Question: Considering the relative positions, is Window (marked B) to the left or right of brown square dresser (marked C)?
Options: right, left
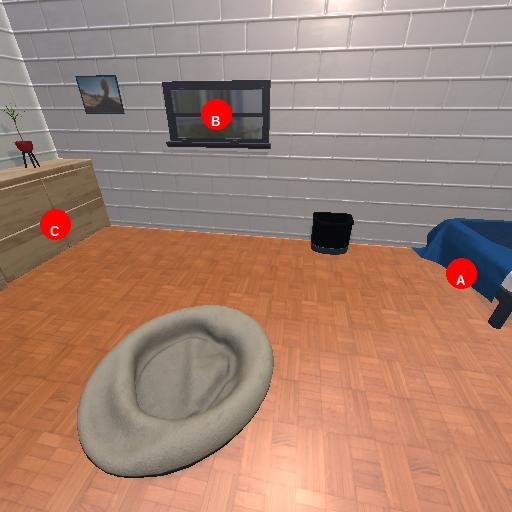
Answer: right